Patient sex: M
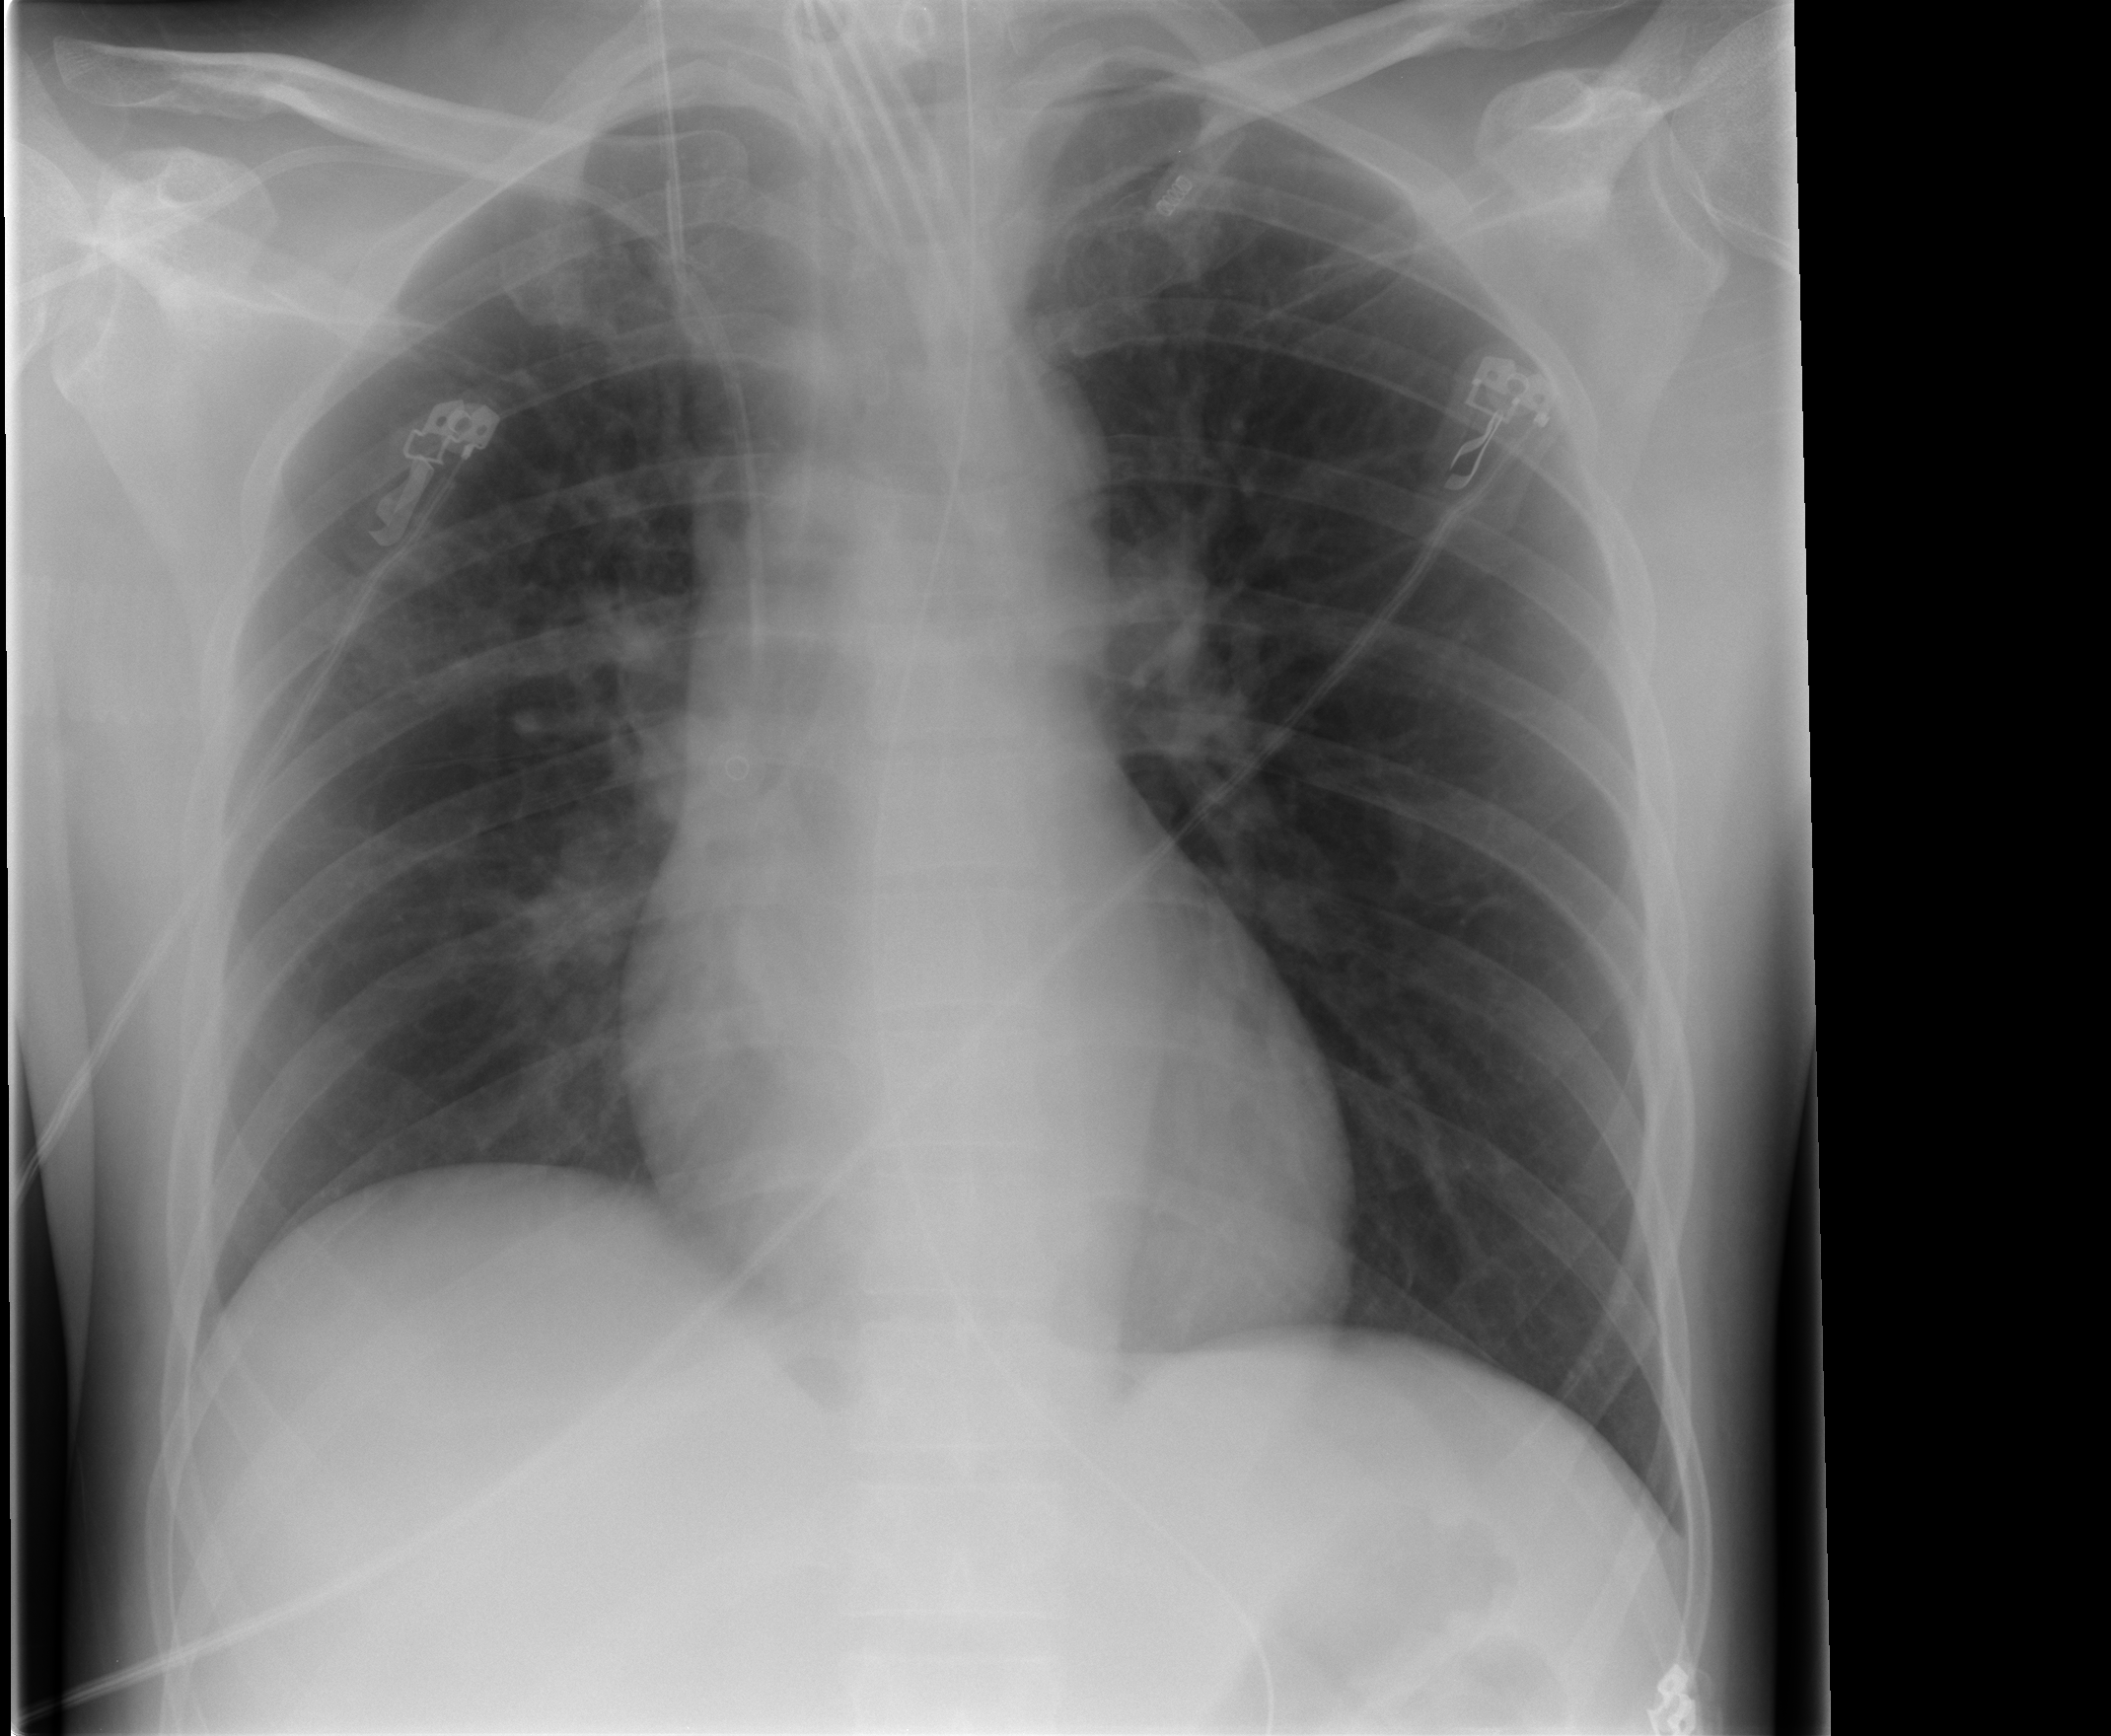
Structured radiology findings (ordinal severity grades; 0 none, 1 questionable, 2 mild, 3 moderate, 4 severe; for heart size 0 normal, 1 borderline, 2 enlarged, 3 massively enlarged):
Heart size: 0
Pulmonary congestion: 1
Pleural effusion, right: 0
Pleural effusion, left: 0
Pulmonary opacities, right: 1
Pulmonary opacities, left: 0
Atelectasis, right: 2
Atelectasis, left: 0